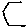
Label: hexagon